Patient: sex M, age 61
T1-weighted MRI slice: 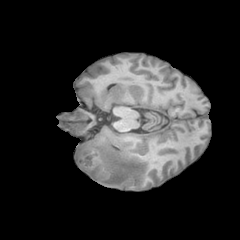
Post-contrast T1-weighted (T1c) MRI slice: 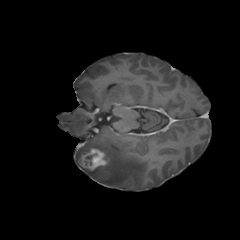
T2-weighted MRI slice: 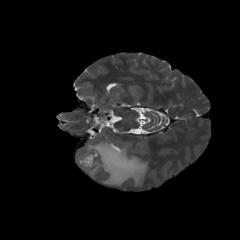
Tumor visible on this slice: yes
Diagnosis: Glioblastoma, IDH-wildtype
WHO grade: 4